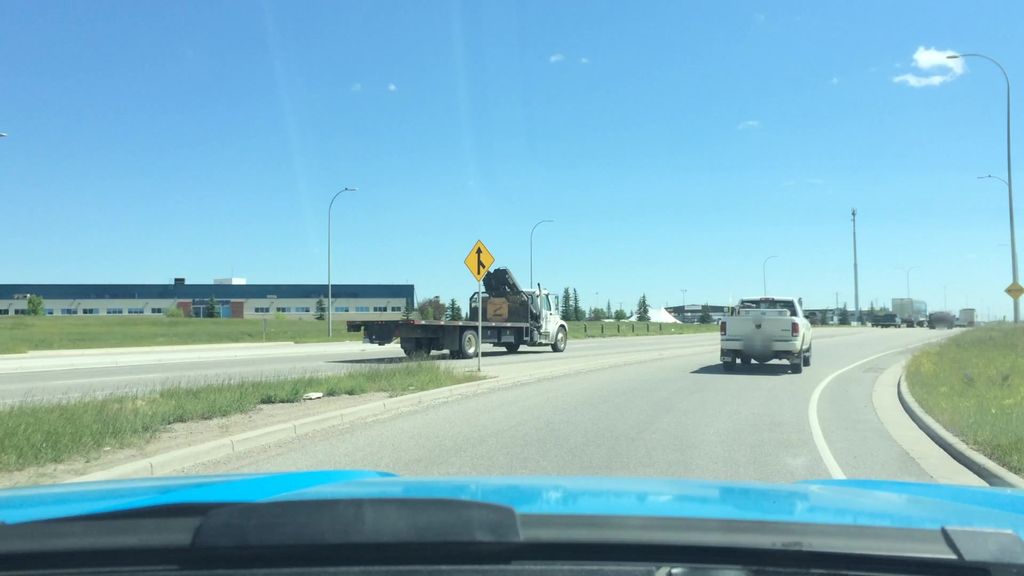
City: calgary